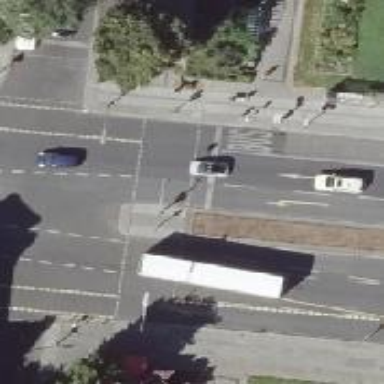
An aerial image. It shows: Traffic island located on footway.